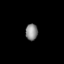
Tissue: lung
Cell type: Epithelial cells
Senescence score: 0.1949
Nuclear area (px): 197
Mean DAPI intensity: 137.046